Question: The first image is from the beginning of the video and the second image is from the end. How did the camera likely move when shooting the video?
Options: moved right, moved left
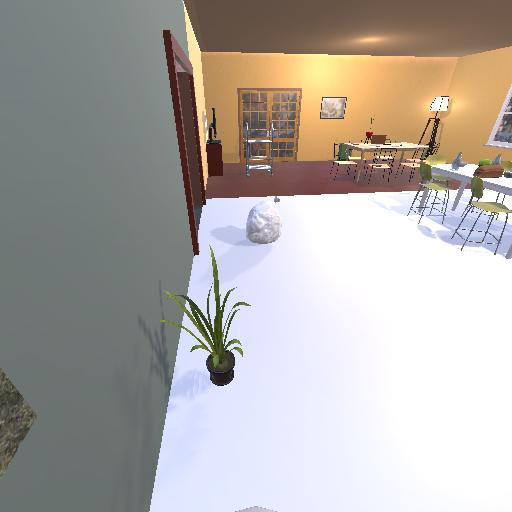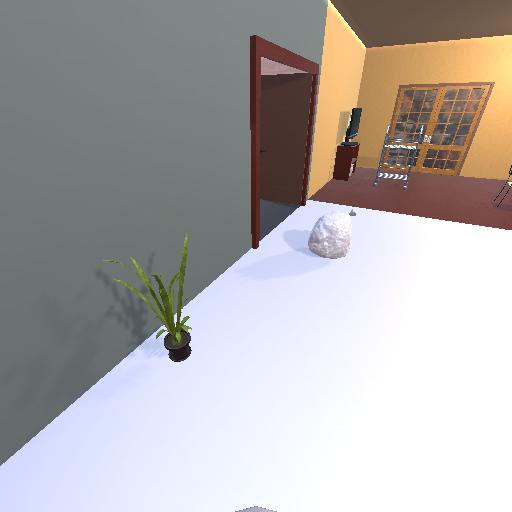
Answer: moved right